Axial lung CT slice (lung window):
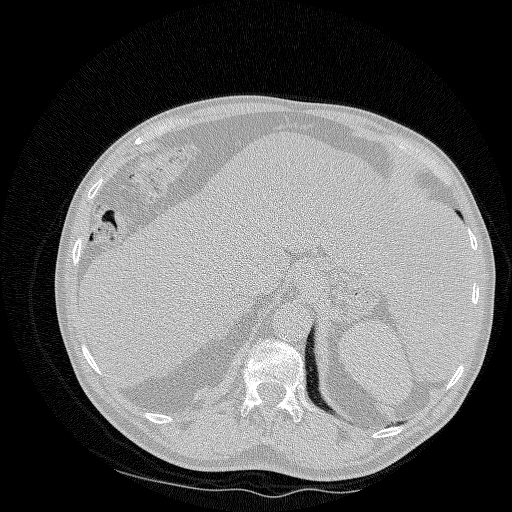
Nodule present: no